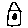
Label: house